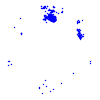
Particle: electron